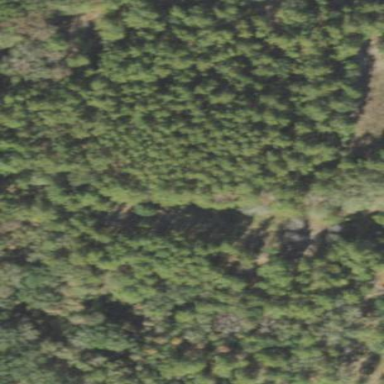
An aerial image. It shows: Needle-leaved woodland.